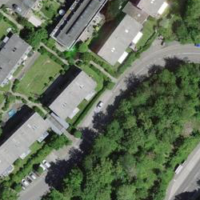
EUNIS habitat code: 55
Species observed at this site:
Lonicera acuminata